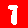
Digit: 7